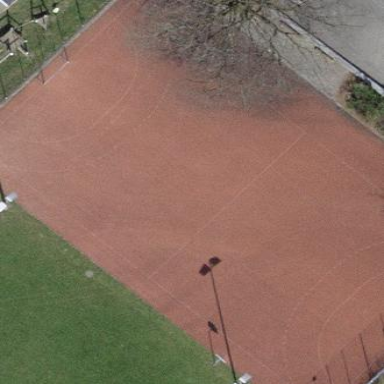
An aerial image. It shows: Soccer pitch with tartan surface for leisure sports activities.